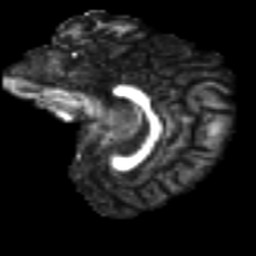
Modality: FA
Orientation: sagittal
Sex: female
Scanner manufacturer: ge
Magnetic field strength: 3 T
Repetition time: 7 s
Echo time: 0.08 s